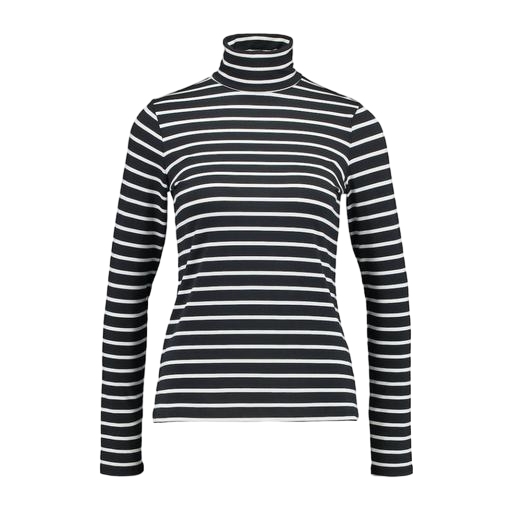
black striped polo neck top, black striped long-sleeve t-shirt, turtleneck tee, white background